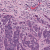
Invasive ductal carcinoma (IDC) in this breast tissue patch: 1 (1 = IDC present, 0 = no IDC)